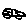
Label: car